Question: I am looking at this question:

Is the solution going to be node 23 because we would first apply a left-right rotation and then a deletion?
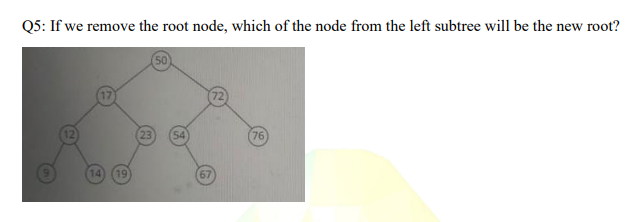
Answer: There are different algorithms for deleting a node from a binary search tree.
One is as follows:
- - - - - -
The given tree has a root with two children, so we first find its predecessor, which is the node with value 23. Then that node (its value) is moved to the root node, and in its stead comes the node with value 19:
'''
50 23
/ \ / 17 72 => 17 72
/ \ / \ / \ / 12 23 54 76 12 19 54 76
/ \ / / 9 14 19 9 14
'''
The resulting tree is still balanced, so no rotations happen here. Moreover, the type of rotations to apply may depend on which type of self-balancing binary search tree is implemented: AVL, Splay tree, Red-black tree are examples of such trees which will rotate in different conditions and at different places in the tree.